Question: I'm working with a new property schema, and have been in the habit of checking the registry when I register or unregister a new version. One of the primary places to check this is 'HKEY_LOCAL_MACHINE\SOFTWARE\MICROSOFT\WINDOWS\CURRENTVERSION\PROPERTYSYSTEM\PROPERTYSCHEMA'.
Interestingly, I occasionally lose access to this registry location in Regedit. I see see this (note the absence of PropertySchema):
I know the schemas are still registered, because I can use the prop.exe tool and propschema SDK sample application to describe them. The properties are available in Windows Explorer and in Search.
Also, I can use PowerShell to list the contents of this hive:
'''
C:\Users\carlton> cd hklm:
HKLM:\>
C:\Users\carlton> cd hklm:
HKLM:\> cd SOFTWARE\MICROSOFT\WINDOWS\CURRENTVERSION\PROPERTYSYSTEM\PROPERTYSCHEMA
HKLM:\SOFTWARE\MICROSOFT\WINDOWS\CURRENTVERSION\PROPERTYSYSTEM\PROPERTYSCHEMA> dir
Hive: HKEY_LOCAL_MACHINE\SOFTWARE\MICROSOFT\WINDOWS\CURRENTVERSION\PROPERTYSYSTEM\PROPERTYSCHEMA
Name Property
---- --------
0000 (default) : C:\Program Files\Internet Explorer\ie9props.propdesc
SchemaId : {D9B5ABA1-5E8A-4902-B6A1-50B3C0311C2E}
URI : ie9props.propdesc
CompactURI : 5376bae4b39f43768806afcb6b8ff5464bf9c989d1a819c6e6d99ba1e8ce2512
0001 (default) : C:\Program Files\Microsoft Office\Office14\Custom.propdesc
SchemaId : {537AAAB1-1D85-48DC-A99E-16EB8C309FE5}
URI : custom.propdesc
CompactURI : 2e3be58e5cbbc0da093956b46a3905f11cf0f5bbf11987a8619e25f7261ee8be
0002 (default) : C:\apps\MSOffice\Office14\VisioCustom.propdesc
SchemaId : {<PHONE>-AC6E-41C1D380EABA}
URI : visiocustom.propdesc
...
'''
Anyway, I don't understand how this happens, and whether I should be worried about it. Exporting this key from a colleague's machine and re-importing it can temporarily help, as it will show keys in Regedit that were hidden/missing (even if they weren't on my colleague's machine).
I'm in the Administrators group, running Windows 7 SP1.
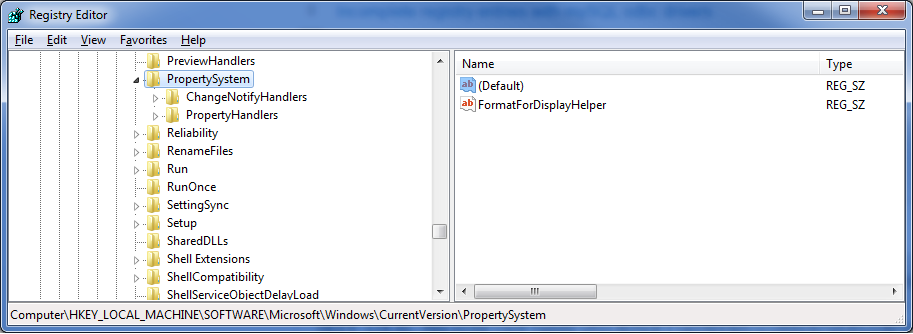
Answer: Harry Johnston's intuition was correct. I re-ran regedit from a command line with the path 'c:\windows
egedit', and I once again see what I expected under 'HKEY_LOCAL_MACHINE\SOFTWARE\Microsoft\Windows\CurrentVersion\PropertySystem\PropertySchema'. I could've sworn it wasn't showing it either, but it's working now, apparently.
I confirmed as much by exporting the parent key (PropertySystem) from the 64-bit and 32-bit regedit's and running Beyond Compare. The propdesc files are verily not there in the 32-bit version.
See <URL>